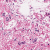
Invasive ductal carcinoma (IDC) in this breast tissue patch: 0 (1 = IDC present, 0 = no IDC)